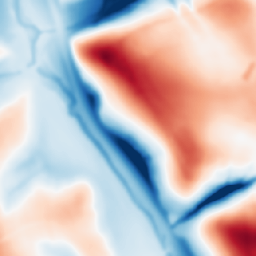
Category: multiscale
Decomposition family: dog_multiscale
Decomposition parameters: sigma_ratio: 2
n_scales: 4
base_sigma: 2
Upsampling method: area
Upsampling parameters: scale: 4
Upsampling scale: 4